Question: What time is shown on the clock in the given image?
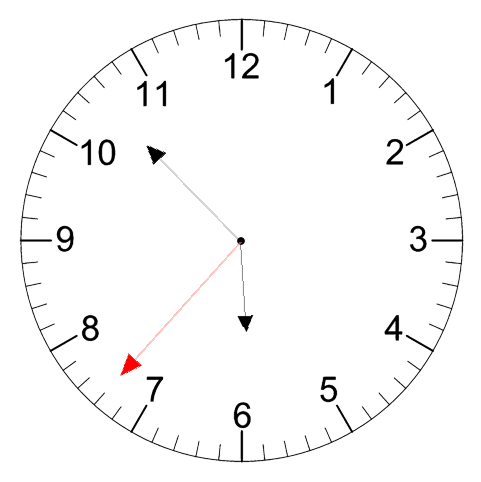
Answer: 05:52:37